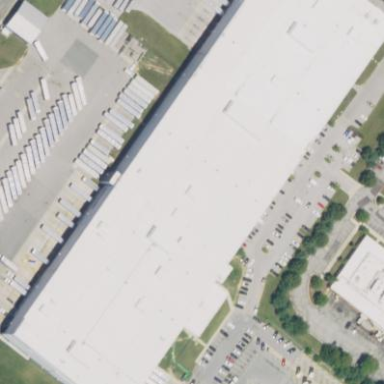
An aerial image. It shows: Warehouse building.